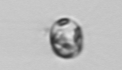
Label: Thalassiosira